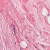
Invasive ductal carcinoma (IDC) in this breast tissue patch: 0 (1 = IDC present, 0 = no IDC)